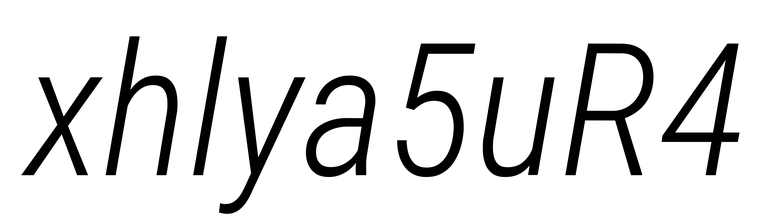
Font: Roboto-Italic_Condensed_Light_Italic